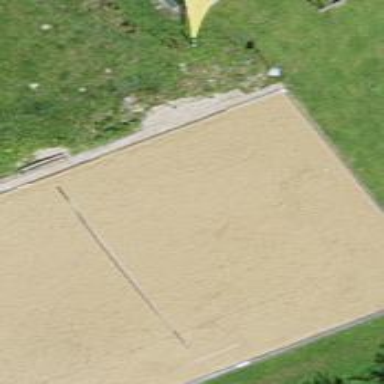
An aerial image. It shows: Sandy pitch for beach volleyball.